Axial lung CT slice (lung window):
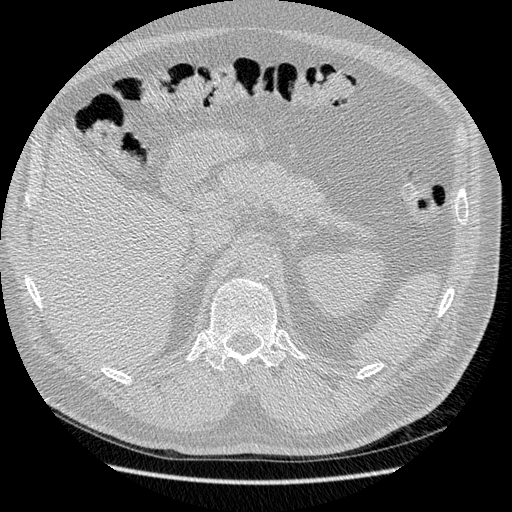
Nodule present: no